Question: Hi im trying to output every "lat" field from my collection. However anything i do returns the right number of results but they all say undefined, the data is definitely there and the names are definitely right. I've tried using pluck and _.each with a get inside the function and all it ever says is undefined.
This is the current method im trying
'''
var ccLocal = window.router.carsCollection;
_.each(ccLocal.models, function(model) {
console.log(model.lat);
})
'''
logging 'ccLocal' returns the entire collection with all its data so its definitely there. What am i doing wrong?
Using 'model.get("lat")' also fails.
Using 'console.log(ccLocal.at(0).attributes);' returns this
'''
Object {unitID: "03_Cow_30", positionHistory: Array[1]}
positionHistory: Array[1]
0: Object
estimatedSpeed: "39"
isToday: false
lastSoundFileName: "F11"
lastSoundRange: "11"
lastSoundTime: "2008-10-29 20:38:25"
lat: "51.466227"
long: "-0.491647"
minutesAgo: <PHONE>
status: "1"
time: "2011-07-13 16:03:37"
__proto__: Object
length: 1
__proto__: Array[0]
unitID: "03_Cow_30"
__proto__: Object
'''

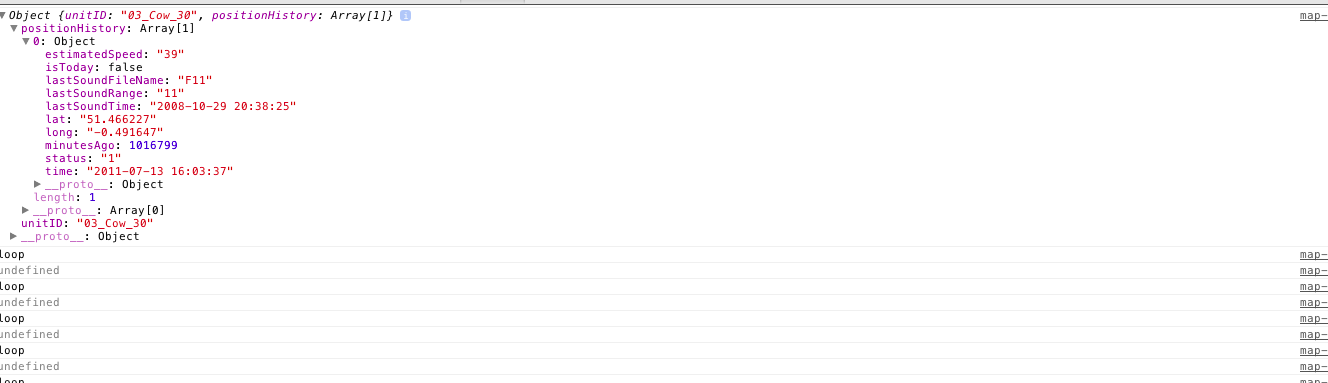
Answer: Ah, so your model 'attributes' data structure is not what everyone thought. Based on your 'attributes' structure, you need something like this. It's a bit fragile due to assuming positionHistory is an array with at least one element, but that's where your data is.
'''
var ccLocal = window.router.carsCollection;
_.each(ccLocal.models, function(model) {
console.log(model.get('positionHistory')[0].lat);
})
'''